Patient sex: F
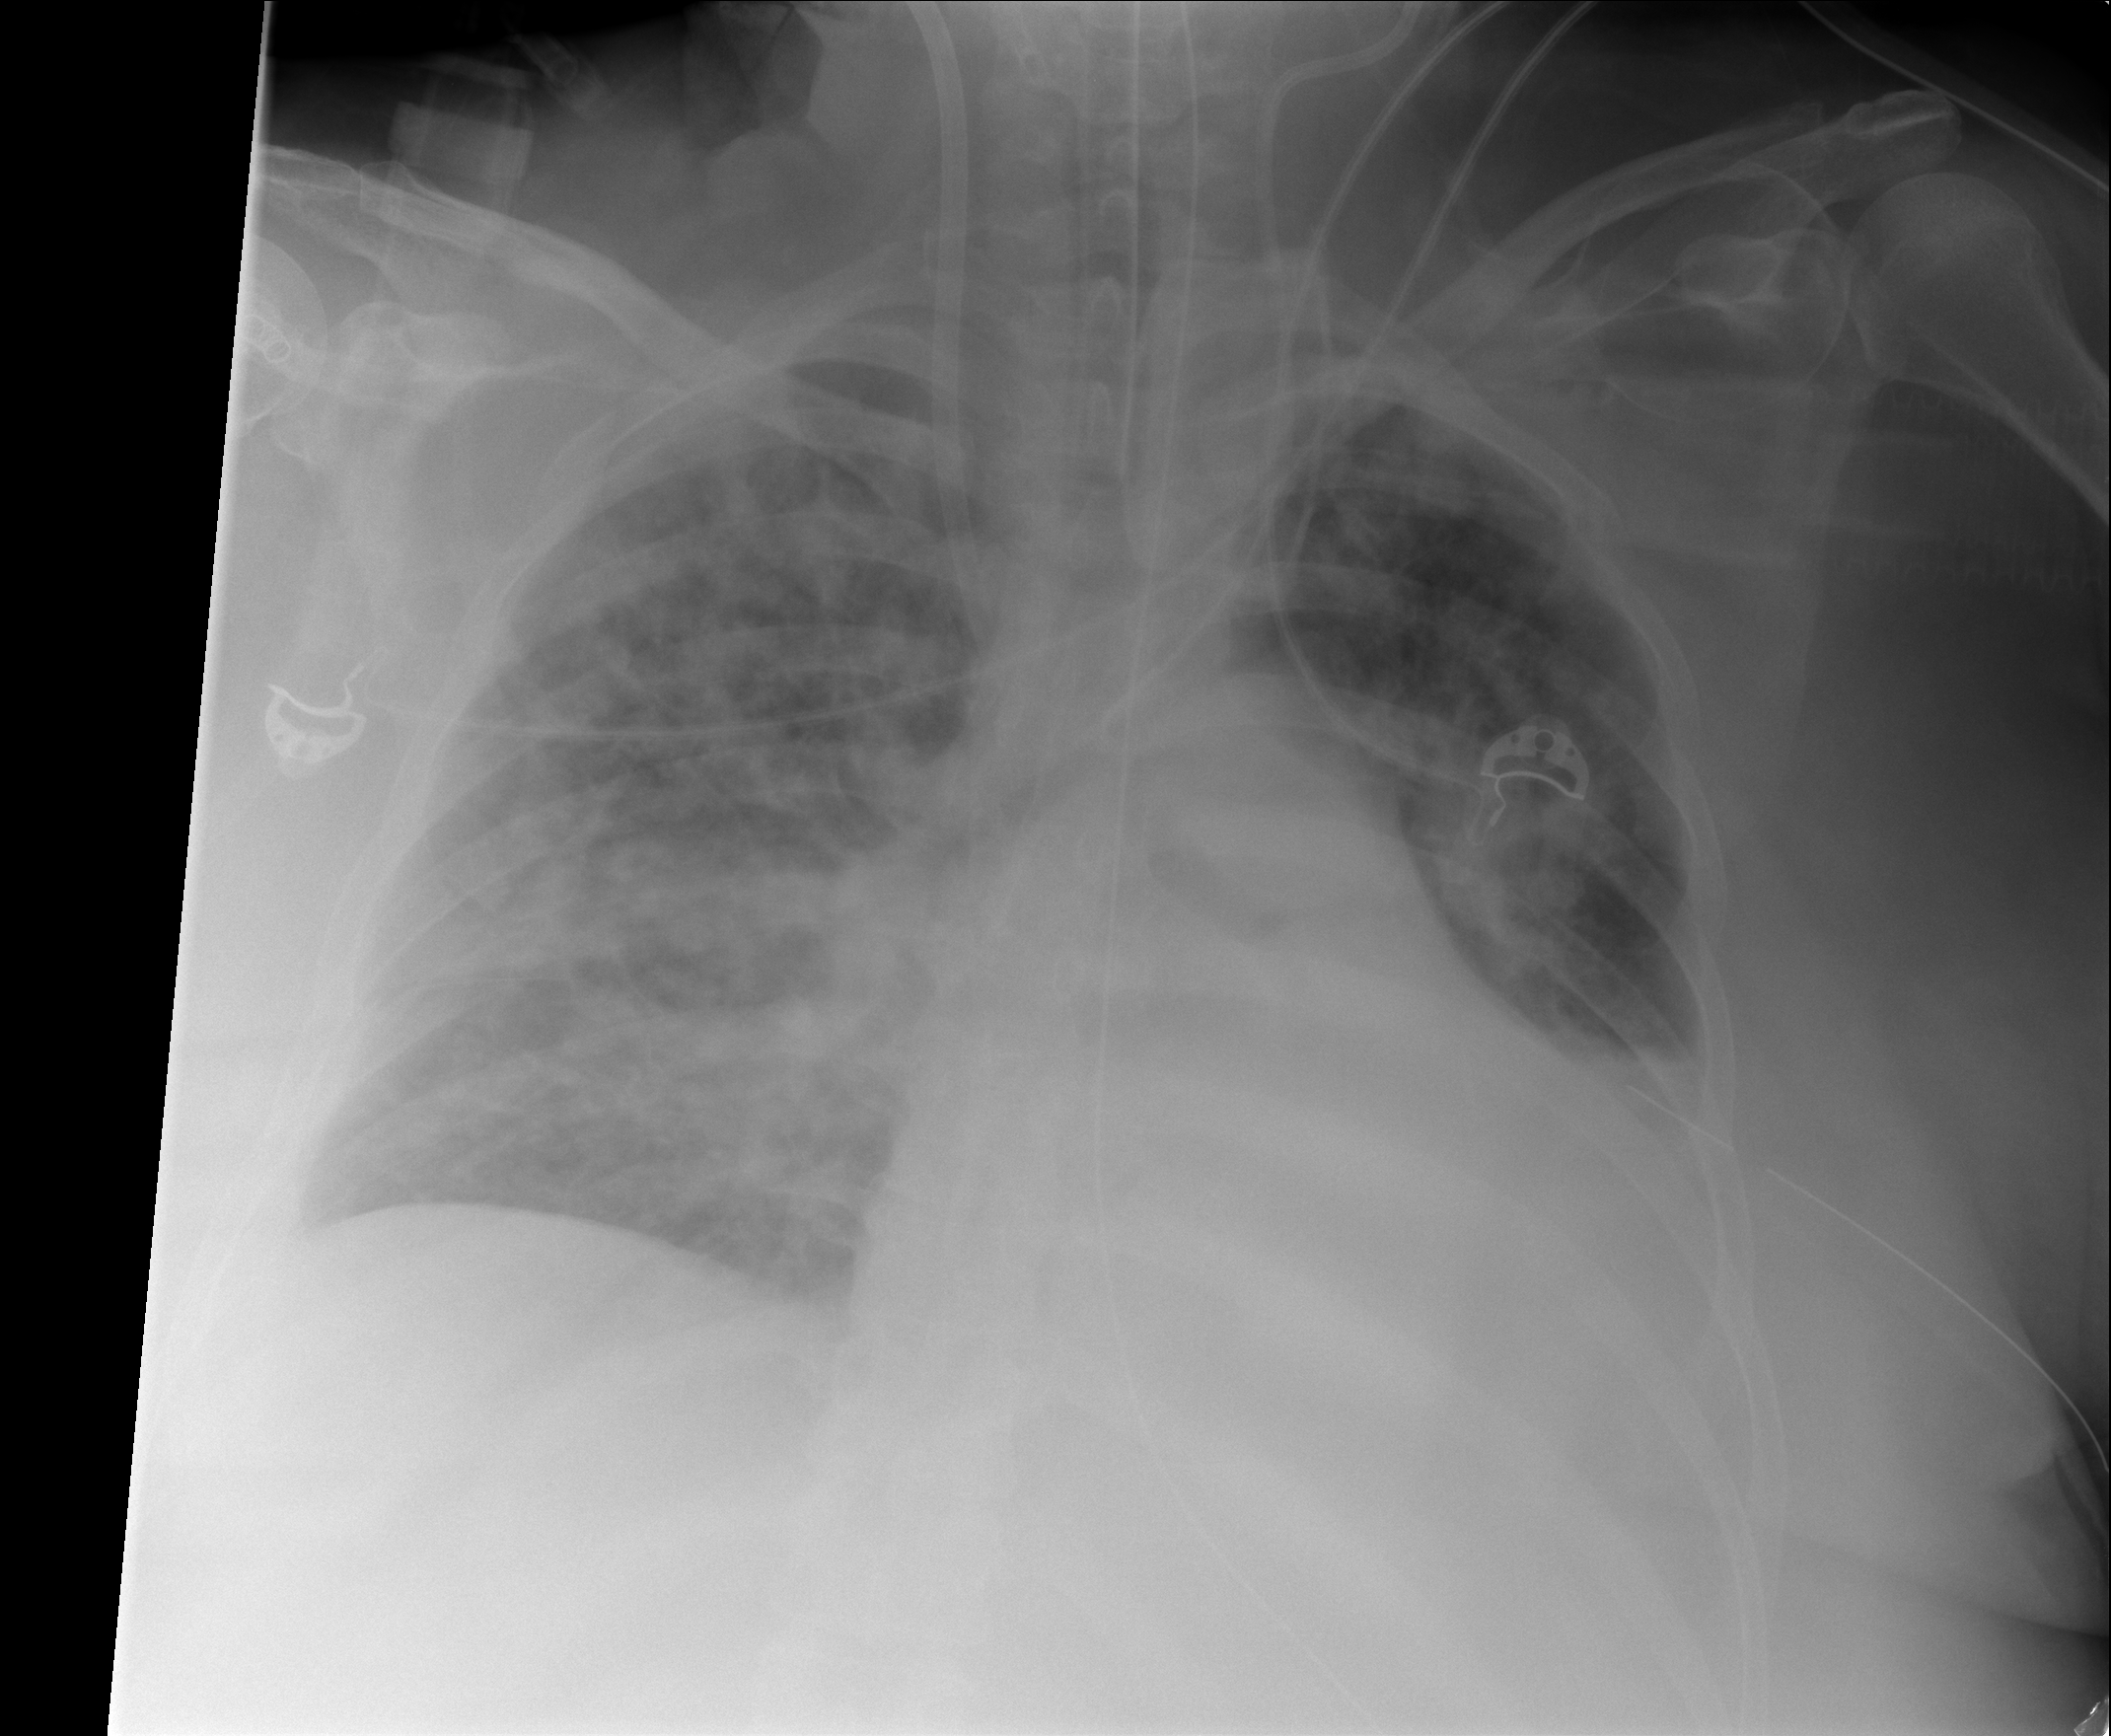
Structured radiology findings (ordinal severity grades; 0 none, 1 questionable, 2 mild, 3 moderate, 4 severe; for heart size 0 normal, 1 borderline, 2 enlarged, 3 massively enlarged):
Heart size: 2
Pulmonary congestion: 2
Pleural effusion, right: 1
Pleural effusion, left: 1
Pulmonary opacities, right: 3
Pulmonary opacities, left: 3
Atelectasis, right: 2
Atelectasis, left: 2